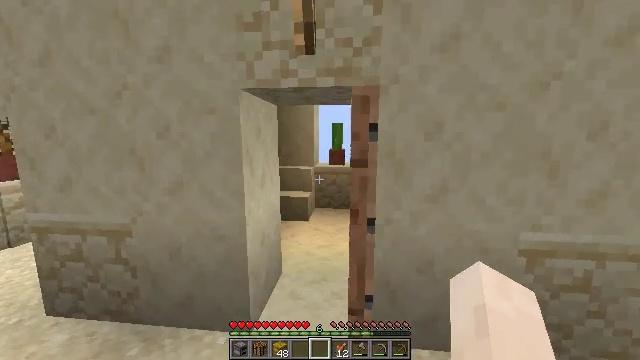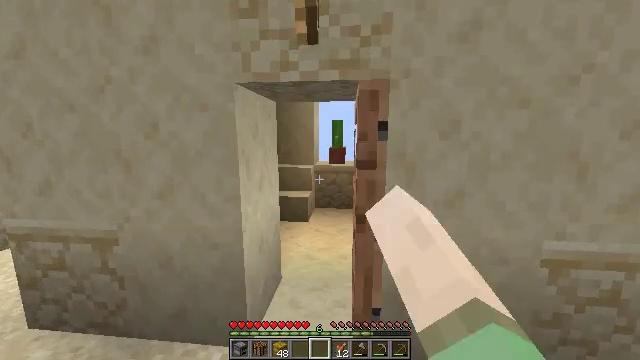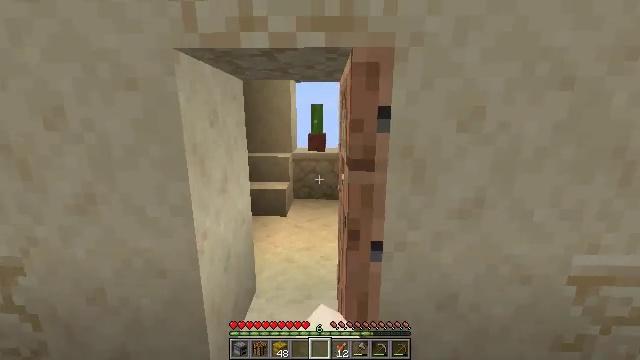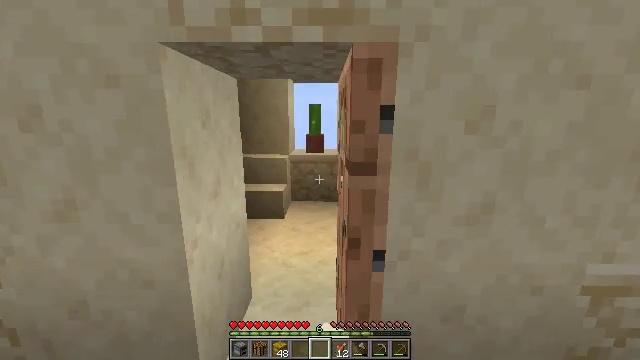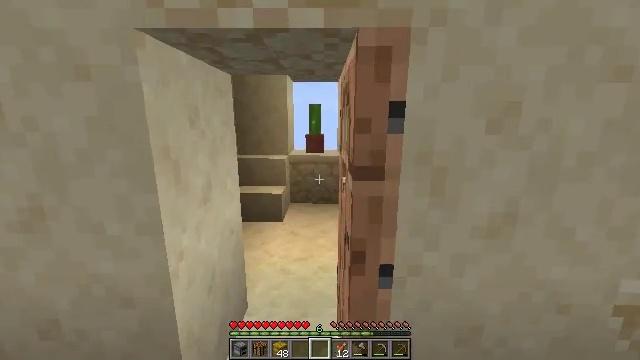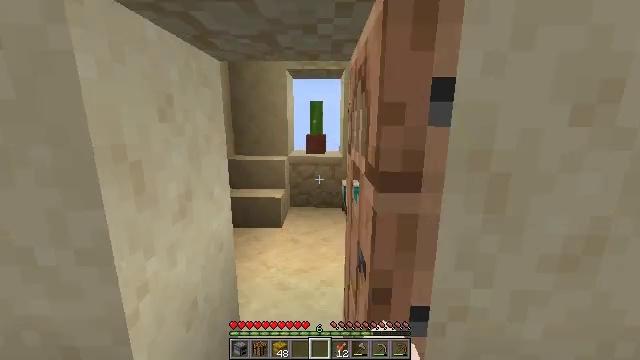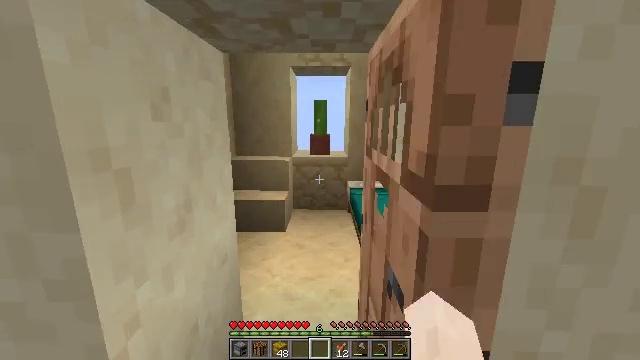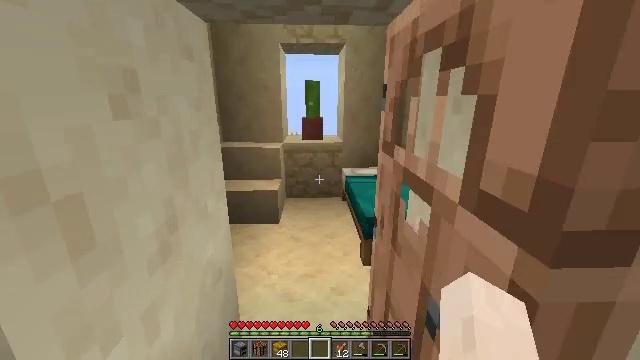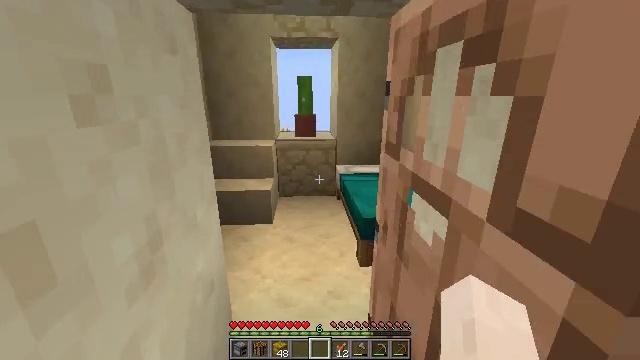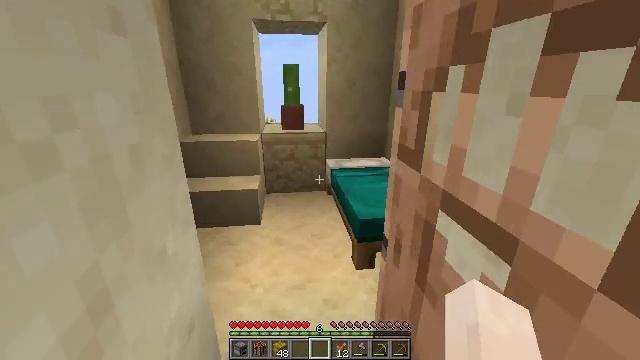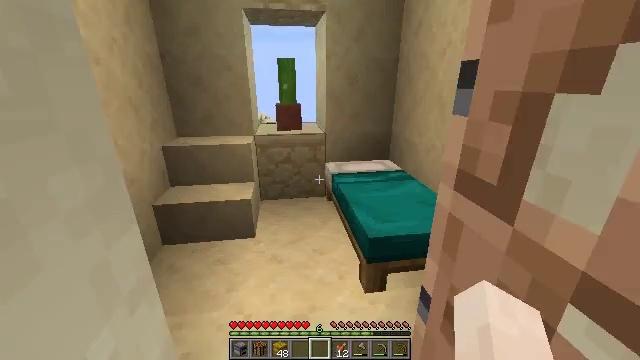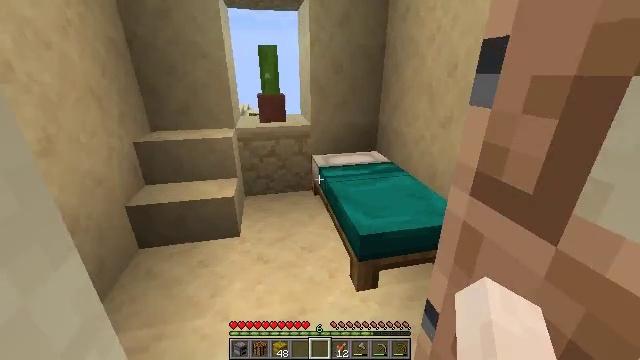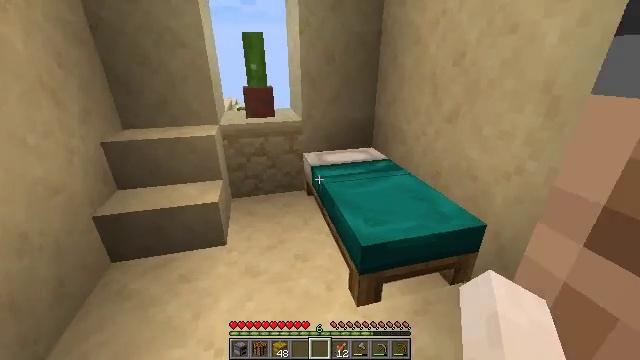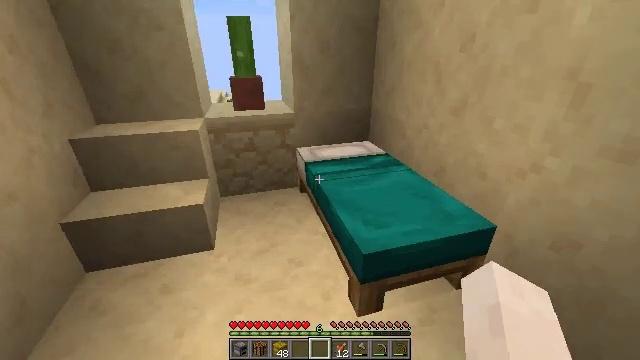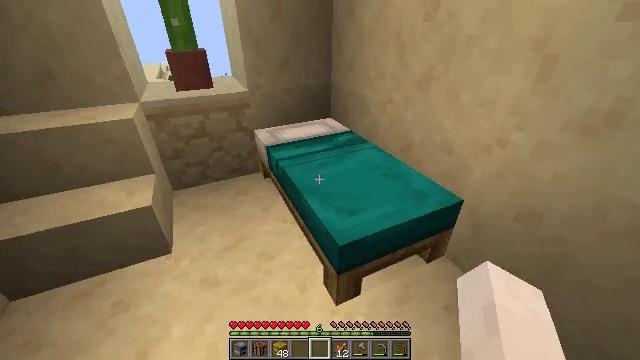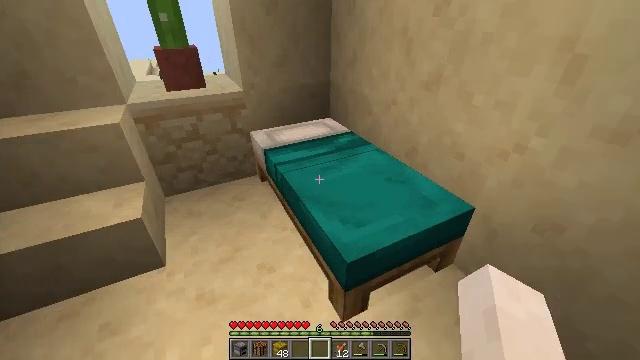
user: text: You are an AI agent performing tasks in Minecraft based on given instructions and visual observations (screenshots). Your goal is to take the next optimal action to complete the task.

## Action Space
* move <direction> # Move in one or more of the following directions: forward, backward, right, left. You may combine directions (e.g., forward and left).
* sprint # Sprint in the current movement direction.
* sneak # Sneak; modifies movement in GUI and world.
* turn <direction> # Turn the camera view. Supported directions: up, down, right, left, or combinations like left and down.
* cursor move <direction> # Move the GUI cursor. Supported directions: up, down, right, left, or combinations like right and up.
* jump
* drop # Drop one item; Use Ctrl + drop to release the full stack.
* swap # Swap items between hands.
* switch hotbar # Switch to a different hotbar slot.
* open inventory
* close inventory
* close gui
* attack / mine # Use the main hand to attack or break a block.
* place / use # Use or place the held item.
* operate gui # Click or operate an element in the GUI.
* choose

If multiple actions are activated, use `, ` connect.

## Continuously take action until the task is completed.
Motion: motion action
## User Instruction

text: Recycle the cyan bed from the house.
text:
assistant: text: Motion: move forward, use / place
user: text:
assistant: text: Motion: move forward, turn right and down, use / place
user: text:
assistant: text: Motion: move forward
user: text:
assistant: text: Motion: move forward
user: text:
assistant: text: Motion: move forward and move left
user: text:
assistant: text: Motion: move forward and move left
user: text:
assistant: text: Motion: move forward, turn right and down
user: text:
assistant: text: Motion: move forward, turn right
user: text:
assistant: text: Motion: move forward, turn right and down
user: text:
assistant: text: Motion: move forward, turn right
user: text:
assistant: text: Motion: move forward, turn right and down
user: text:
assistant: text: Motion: move forward, turn right and down
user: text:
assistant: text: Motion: move forward, turn right and down
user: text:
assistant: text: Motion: move forward, turn right and down
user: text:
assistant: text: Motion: turn right
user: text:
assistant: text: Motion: no_op
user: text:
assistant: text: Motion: no_op
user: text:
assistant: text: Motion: turn right
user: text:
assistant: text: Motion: no_op
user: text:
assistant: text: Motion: no_op
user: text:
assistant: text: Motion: no_op
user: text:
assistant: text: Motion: turn up
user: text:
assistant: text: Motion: turn up
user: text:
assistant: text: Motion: no_op
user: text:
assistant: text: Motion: no_op
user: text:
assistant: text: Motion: no_op
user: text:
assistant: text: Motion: no_op
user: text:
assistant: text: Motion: turn right
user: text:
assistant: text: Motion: no_op
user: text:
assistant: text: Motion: turn down